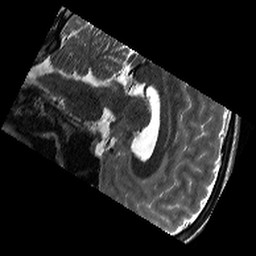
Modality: T2w
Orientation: sagittal